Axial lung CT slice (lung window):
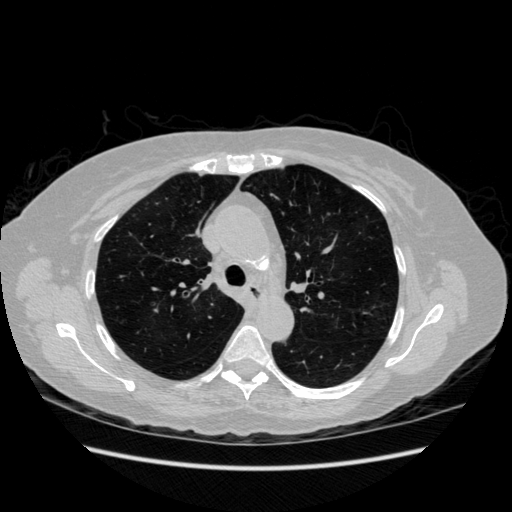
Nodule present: no